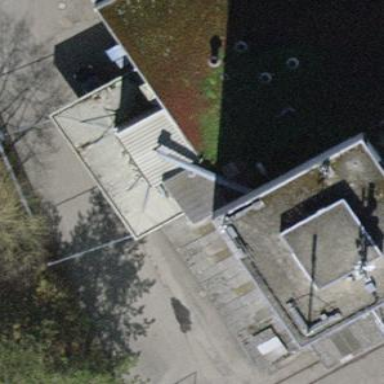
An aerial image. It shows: Building with flat roof.